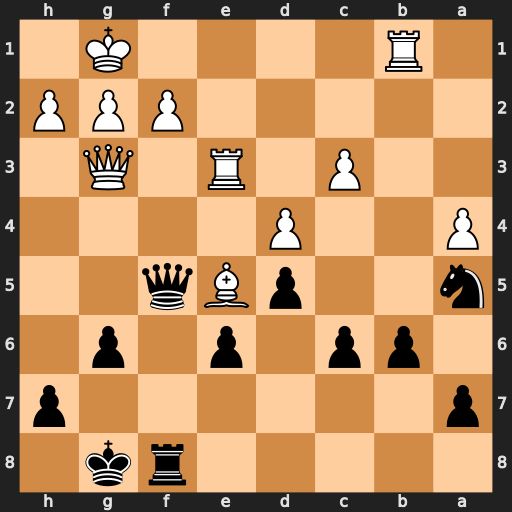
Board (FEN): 5rk1/p6p/1pp1p1p1/n2pBq2/P2P4/2P1R1Q1/5PPP/1R4K1
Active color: b
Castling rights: -
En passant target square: -
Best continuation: Qxb1+ Re1 Qxe1#